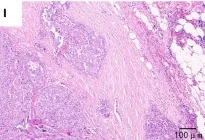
Pathological outcomes of the patient. (x100). Hematoxylin-eosin staining displayed heteromorphic tumor cells proliferating within the lymph node.
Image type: pathology (h&e)